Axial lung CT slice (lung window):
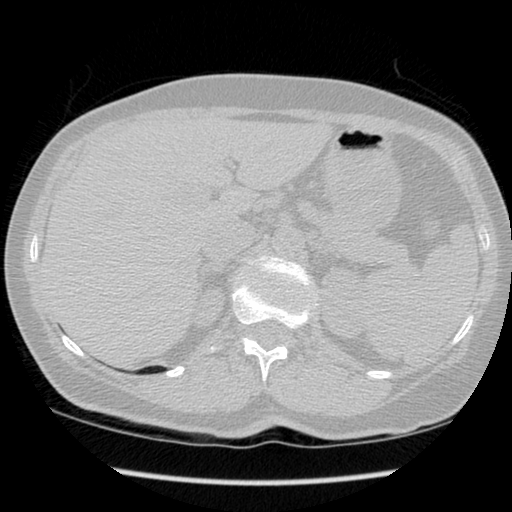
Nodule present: no